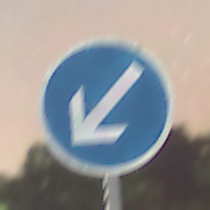
Verkehrszeichen: VorgeschriebeneVorbeifahrtLinks
Umgebung: Outdoor, Suburban
Tageszeit: Night
Wetter: Clear
Licht: Artificial
Jahreszeit: NotSpecified
Kontrast: MediumContrast